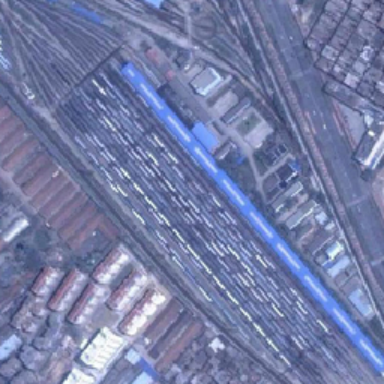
A long train has stopped on the railroad that is converging on the railway .